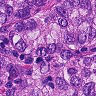
Metastatic tissue present: yes